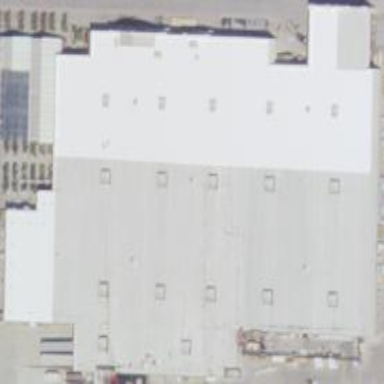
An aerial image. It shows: Retail building.